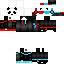
A male animal skin with dark skin, wearing brown long hair dressed in a blue hoodie and black pants, featuring a closed mouth.